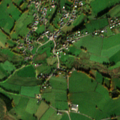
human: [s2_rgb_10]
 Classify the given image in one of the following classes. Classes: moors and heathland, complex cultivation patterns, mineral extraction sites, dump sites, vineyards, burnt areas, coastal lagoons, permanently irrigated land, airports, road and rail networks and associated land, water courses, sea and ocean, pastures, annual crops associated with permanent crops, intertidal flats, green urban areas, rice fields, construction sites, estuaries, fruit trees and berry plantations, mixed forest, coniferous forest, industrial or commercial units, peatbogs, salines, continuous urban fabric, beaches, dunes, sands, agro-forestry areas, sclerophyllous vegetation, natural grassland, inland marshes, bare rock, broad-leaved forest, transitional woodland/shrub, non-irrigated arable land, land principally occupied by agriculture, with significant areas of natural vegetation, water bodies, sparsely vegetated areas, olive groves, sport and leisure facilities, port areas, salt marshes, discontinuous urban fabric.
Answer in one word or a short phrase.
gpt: discontinuous urban fabric, pastures, land principally occupied by agriculture, with significant areas of natural vegetation